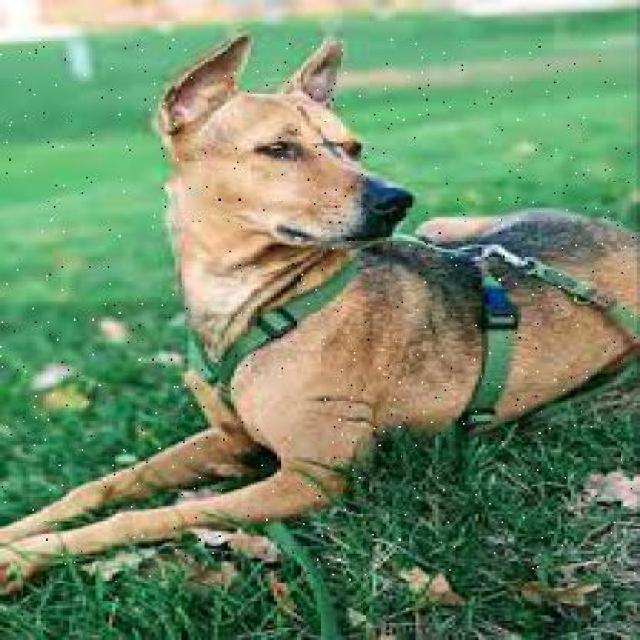
Healthy canine skin — no visible lesions, inflammation, or abnormalities. The skin and coat appear normal.